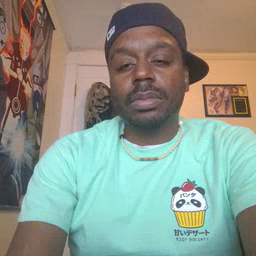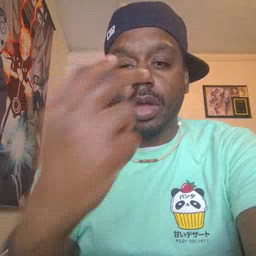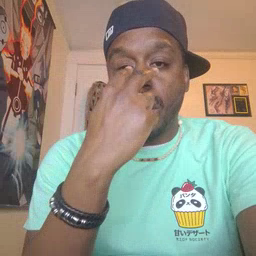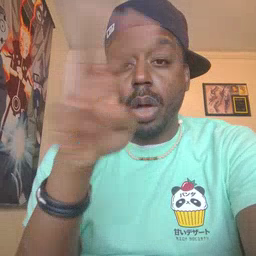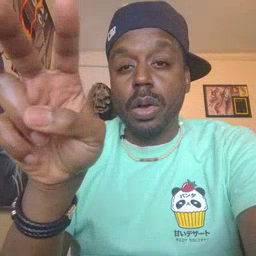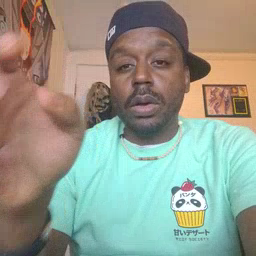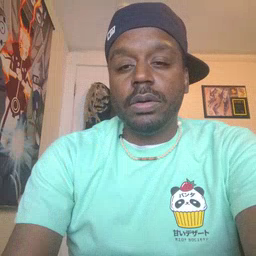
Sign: look